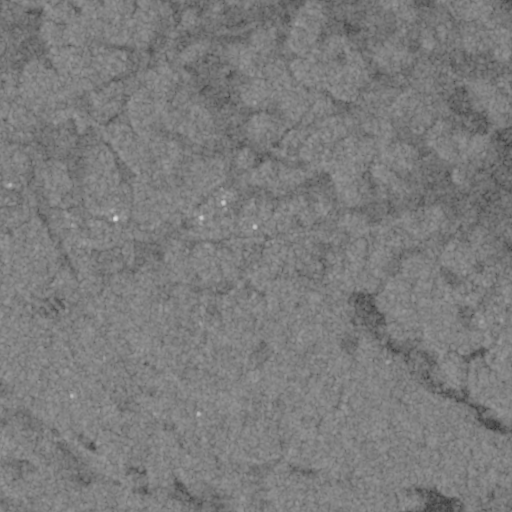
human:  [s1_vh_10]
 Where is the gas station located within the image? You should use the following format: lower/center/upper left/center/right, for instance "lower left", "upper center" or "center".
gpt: The gas station is located in the center of the image.
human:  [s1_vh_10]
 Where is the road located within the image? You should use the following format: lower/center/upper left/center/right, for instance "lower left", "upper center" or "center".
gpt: There is no road in the image.

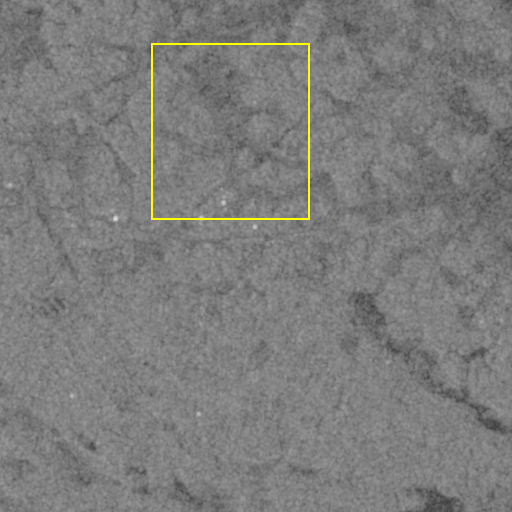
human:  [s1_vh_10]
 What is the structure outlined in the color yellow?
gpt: The structure outlined in yellow is a crop field.
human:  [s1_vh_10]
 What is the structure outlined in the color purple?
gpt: There is no purple outline.